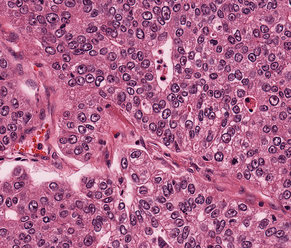
Tumor epithelial tissue: yes
Tumor-associated stroma tissue: yes
Normal tissue: no